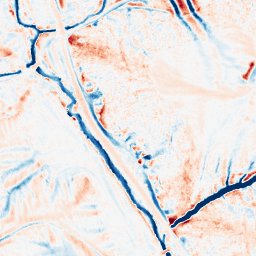
Category: edge_preserving
Decomposition family: median
Decomposition parameters: size: 15
Upsampling method: cubic_mitchell
Upsampling parameters: scale: 4
Upsampling scale: 4